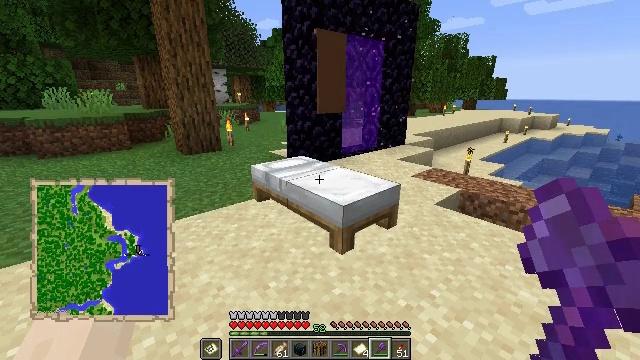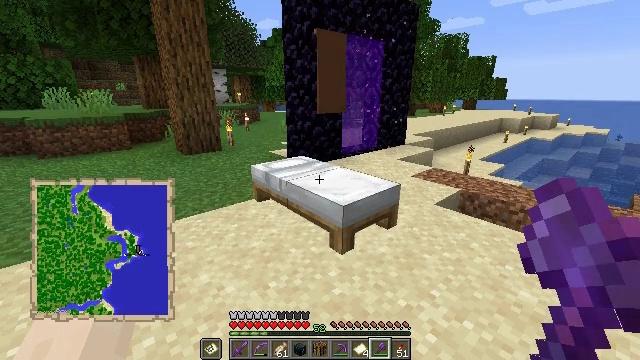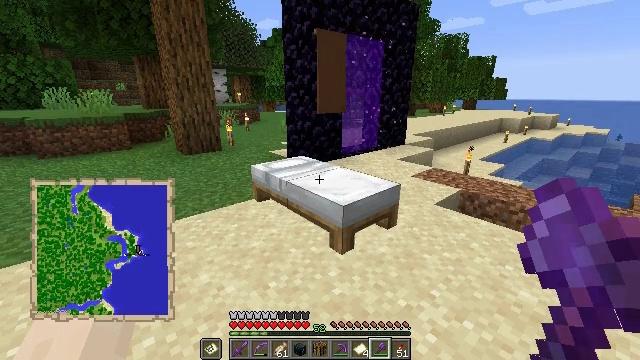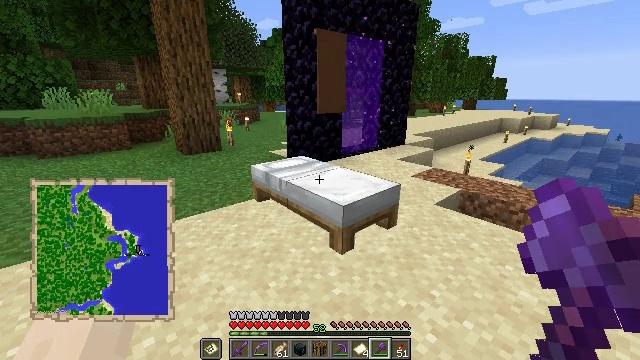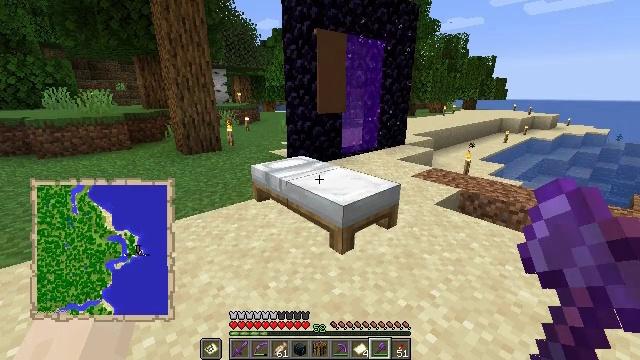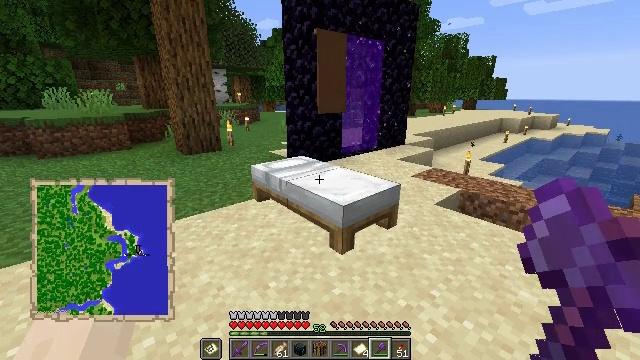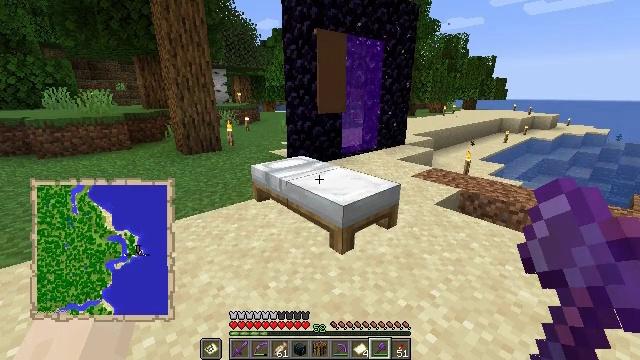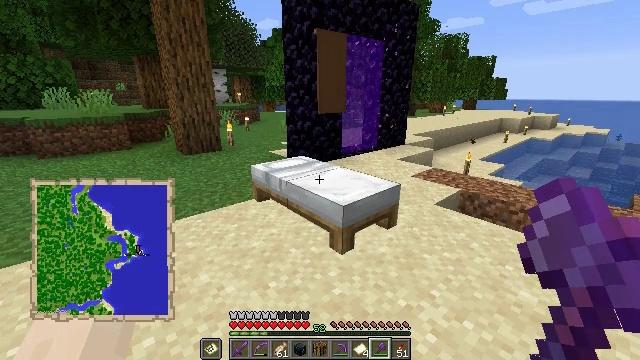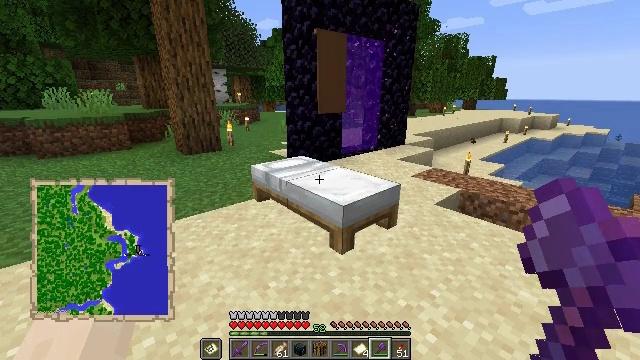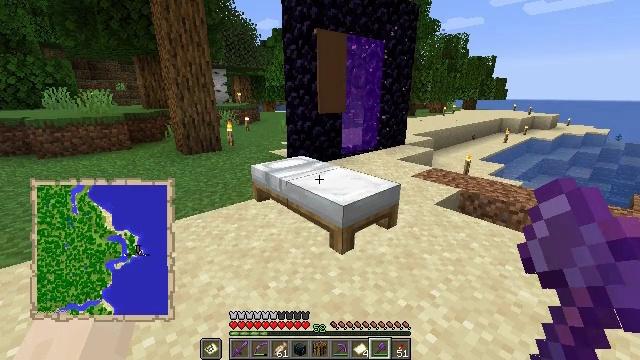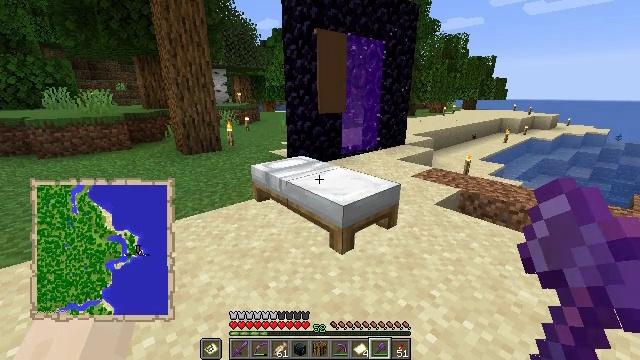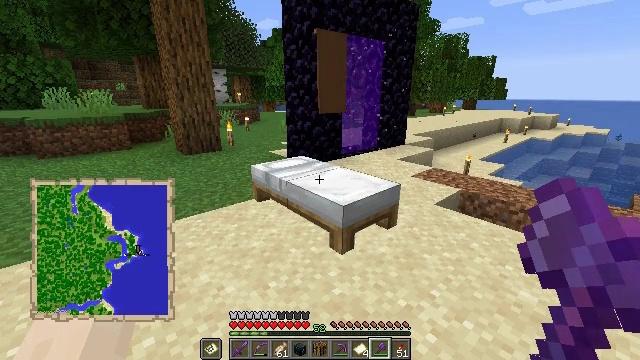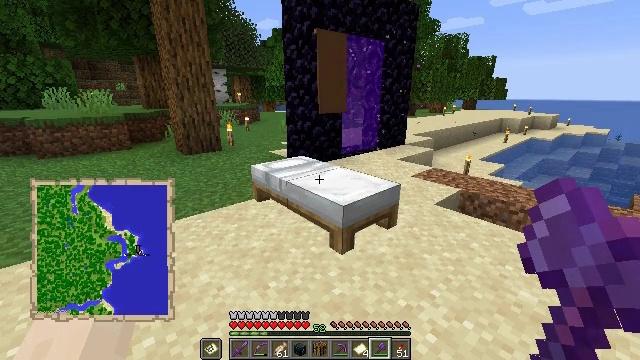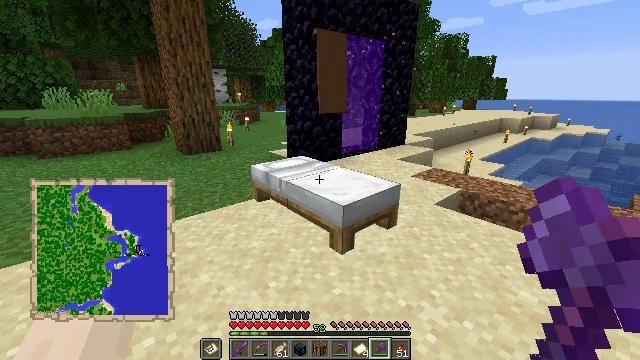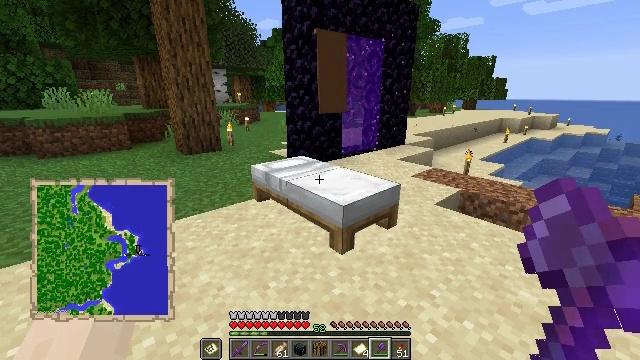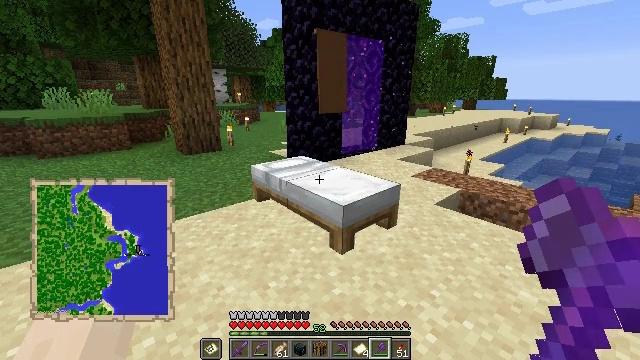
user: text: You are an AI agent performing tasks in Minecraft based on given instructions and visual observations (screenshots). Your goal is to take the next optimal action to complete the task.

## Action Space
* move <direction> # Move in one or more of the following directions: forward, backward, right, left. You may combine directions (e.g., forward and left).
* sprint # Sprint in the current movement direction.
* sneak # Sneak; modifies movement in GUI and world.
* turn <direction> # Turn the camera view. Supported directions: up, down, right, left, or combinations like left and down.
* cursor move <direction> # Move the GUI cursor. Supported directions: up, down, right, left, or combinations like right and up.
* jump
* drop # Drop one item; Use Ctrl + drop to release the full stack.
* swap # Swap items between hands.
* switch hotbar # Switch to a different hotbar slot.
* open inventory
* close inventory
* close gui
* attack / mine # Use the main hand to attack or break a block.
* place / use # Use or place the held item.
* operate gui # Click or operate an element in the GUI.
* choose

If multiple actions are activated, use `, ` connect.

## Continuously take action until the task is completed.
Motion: motion action
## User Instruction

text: Remove the white bed from its place.
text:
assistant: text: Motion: no_op
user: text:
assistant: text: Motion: no_op
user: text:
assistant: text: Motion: no_op
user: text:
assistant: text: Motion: no_op
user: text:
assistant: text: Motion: no_op
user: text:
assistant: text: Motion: no_op
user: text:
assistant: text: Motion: no_op
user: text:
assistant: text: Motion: no_op
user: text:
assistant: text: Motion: no_op
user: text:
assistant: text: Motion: no_op
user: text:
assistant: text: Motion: no_op
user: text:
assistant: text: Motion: no_op
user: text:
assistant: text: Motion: no_op
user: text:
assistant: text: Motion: no_op
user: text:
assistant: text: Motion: no_op
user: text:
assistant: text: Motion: no_op
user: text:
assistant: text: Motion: no_op
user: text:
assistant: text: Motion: no_op
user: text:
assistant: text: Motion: move right
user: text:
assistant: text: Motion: move right
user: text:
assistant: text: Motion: move right
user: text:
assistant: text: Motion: move forward and move right
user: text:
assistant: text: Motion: move forward, turn left and down
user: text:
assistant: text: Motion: move forward, turn left and down
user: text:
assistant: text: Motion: move forward
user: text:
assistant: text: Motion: move forward, turn left and down
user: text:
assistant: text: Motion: move forward, turn left and down
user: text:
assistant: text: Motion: no_op
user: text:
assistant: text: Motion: no_op
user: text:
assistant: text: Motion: no_op